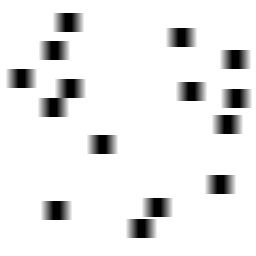
Squares: 15
Triangles: 0
Stars: 0
Total shapes: 15